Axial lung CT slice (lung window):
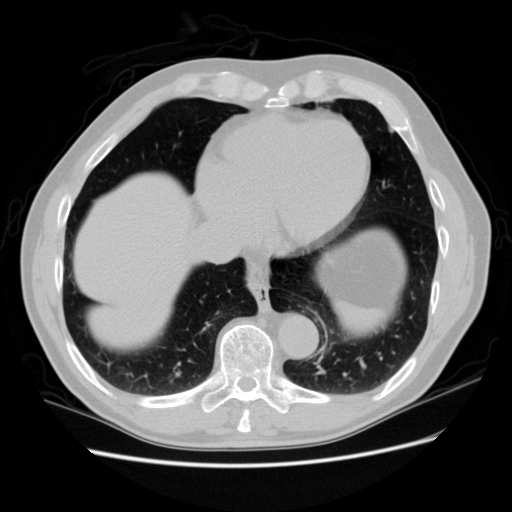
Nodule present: no